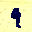
Label: 9